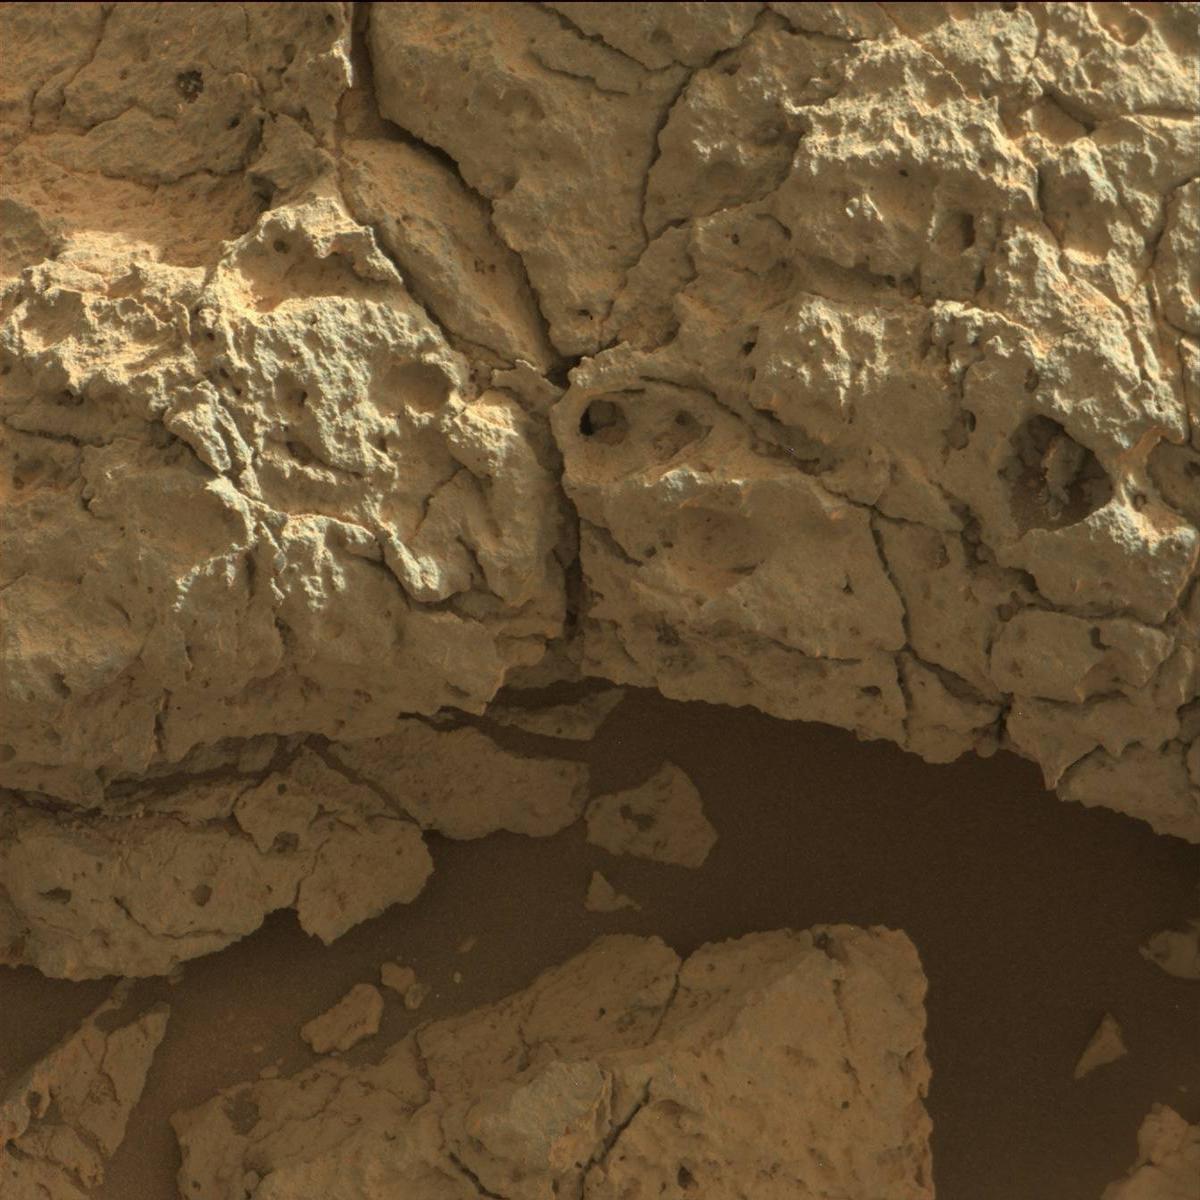
Terrain classes present: Bedrock, Sand / Soil